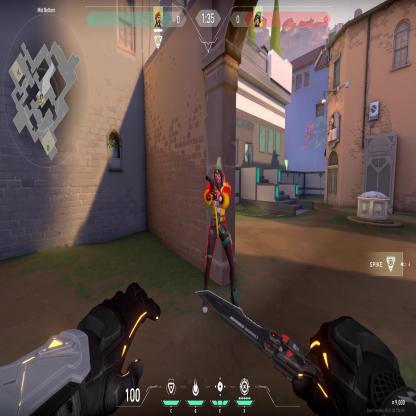
Label: enemy